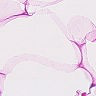
Metastatic tissue present: no